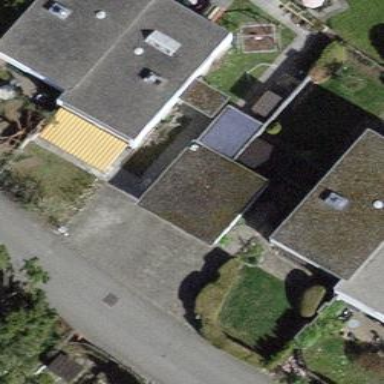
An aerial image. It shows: Garage building.